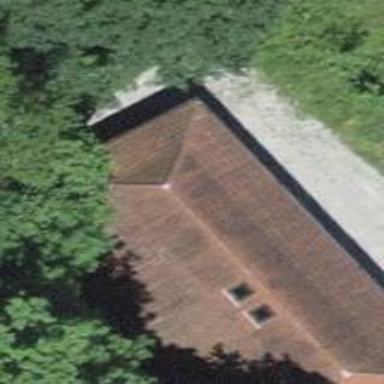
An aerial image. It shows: Service building.